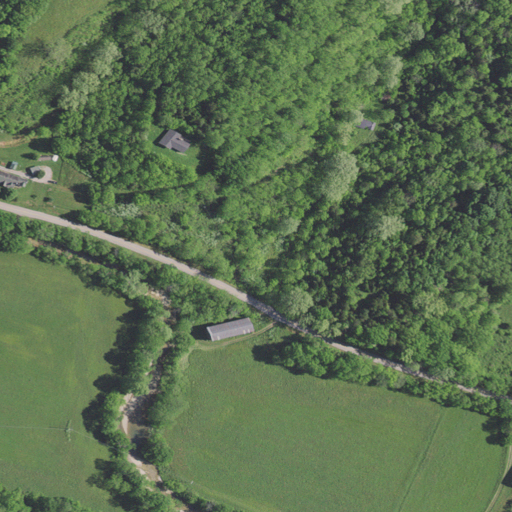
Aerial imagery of valley in Kentucky named Dick Sinkhorn Hollow containing pasture, deciduous forest, mixed forest, open development, and low intensity development